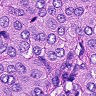
Metastatic tissue present: yes